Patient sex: M
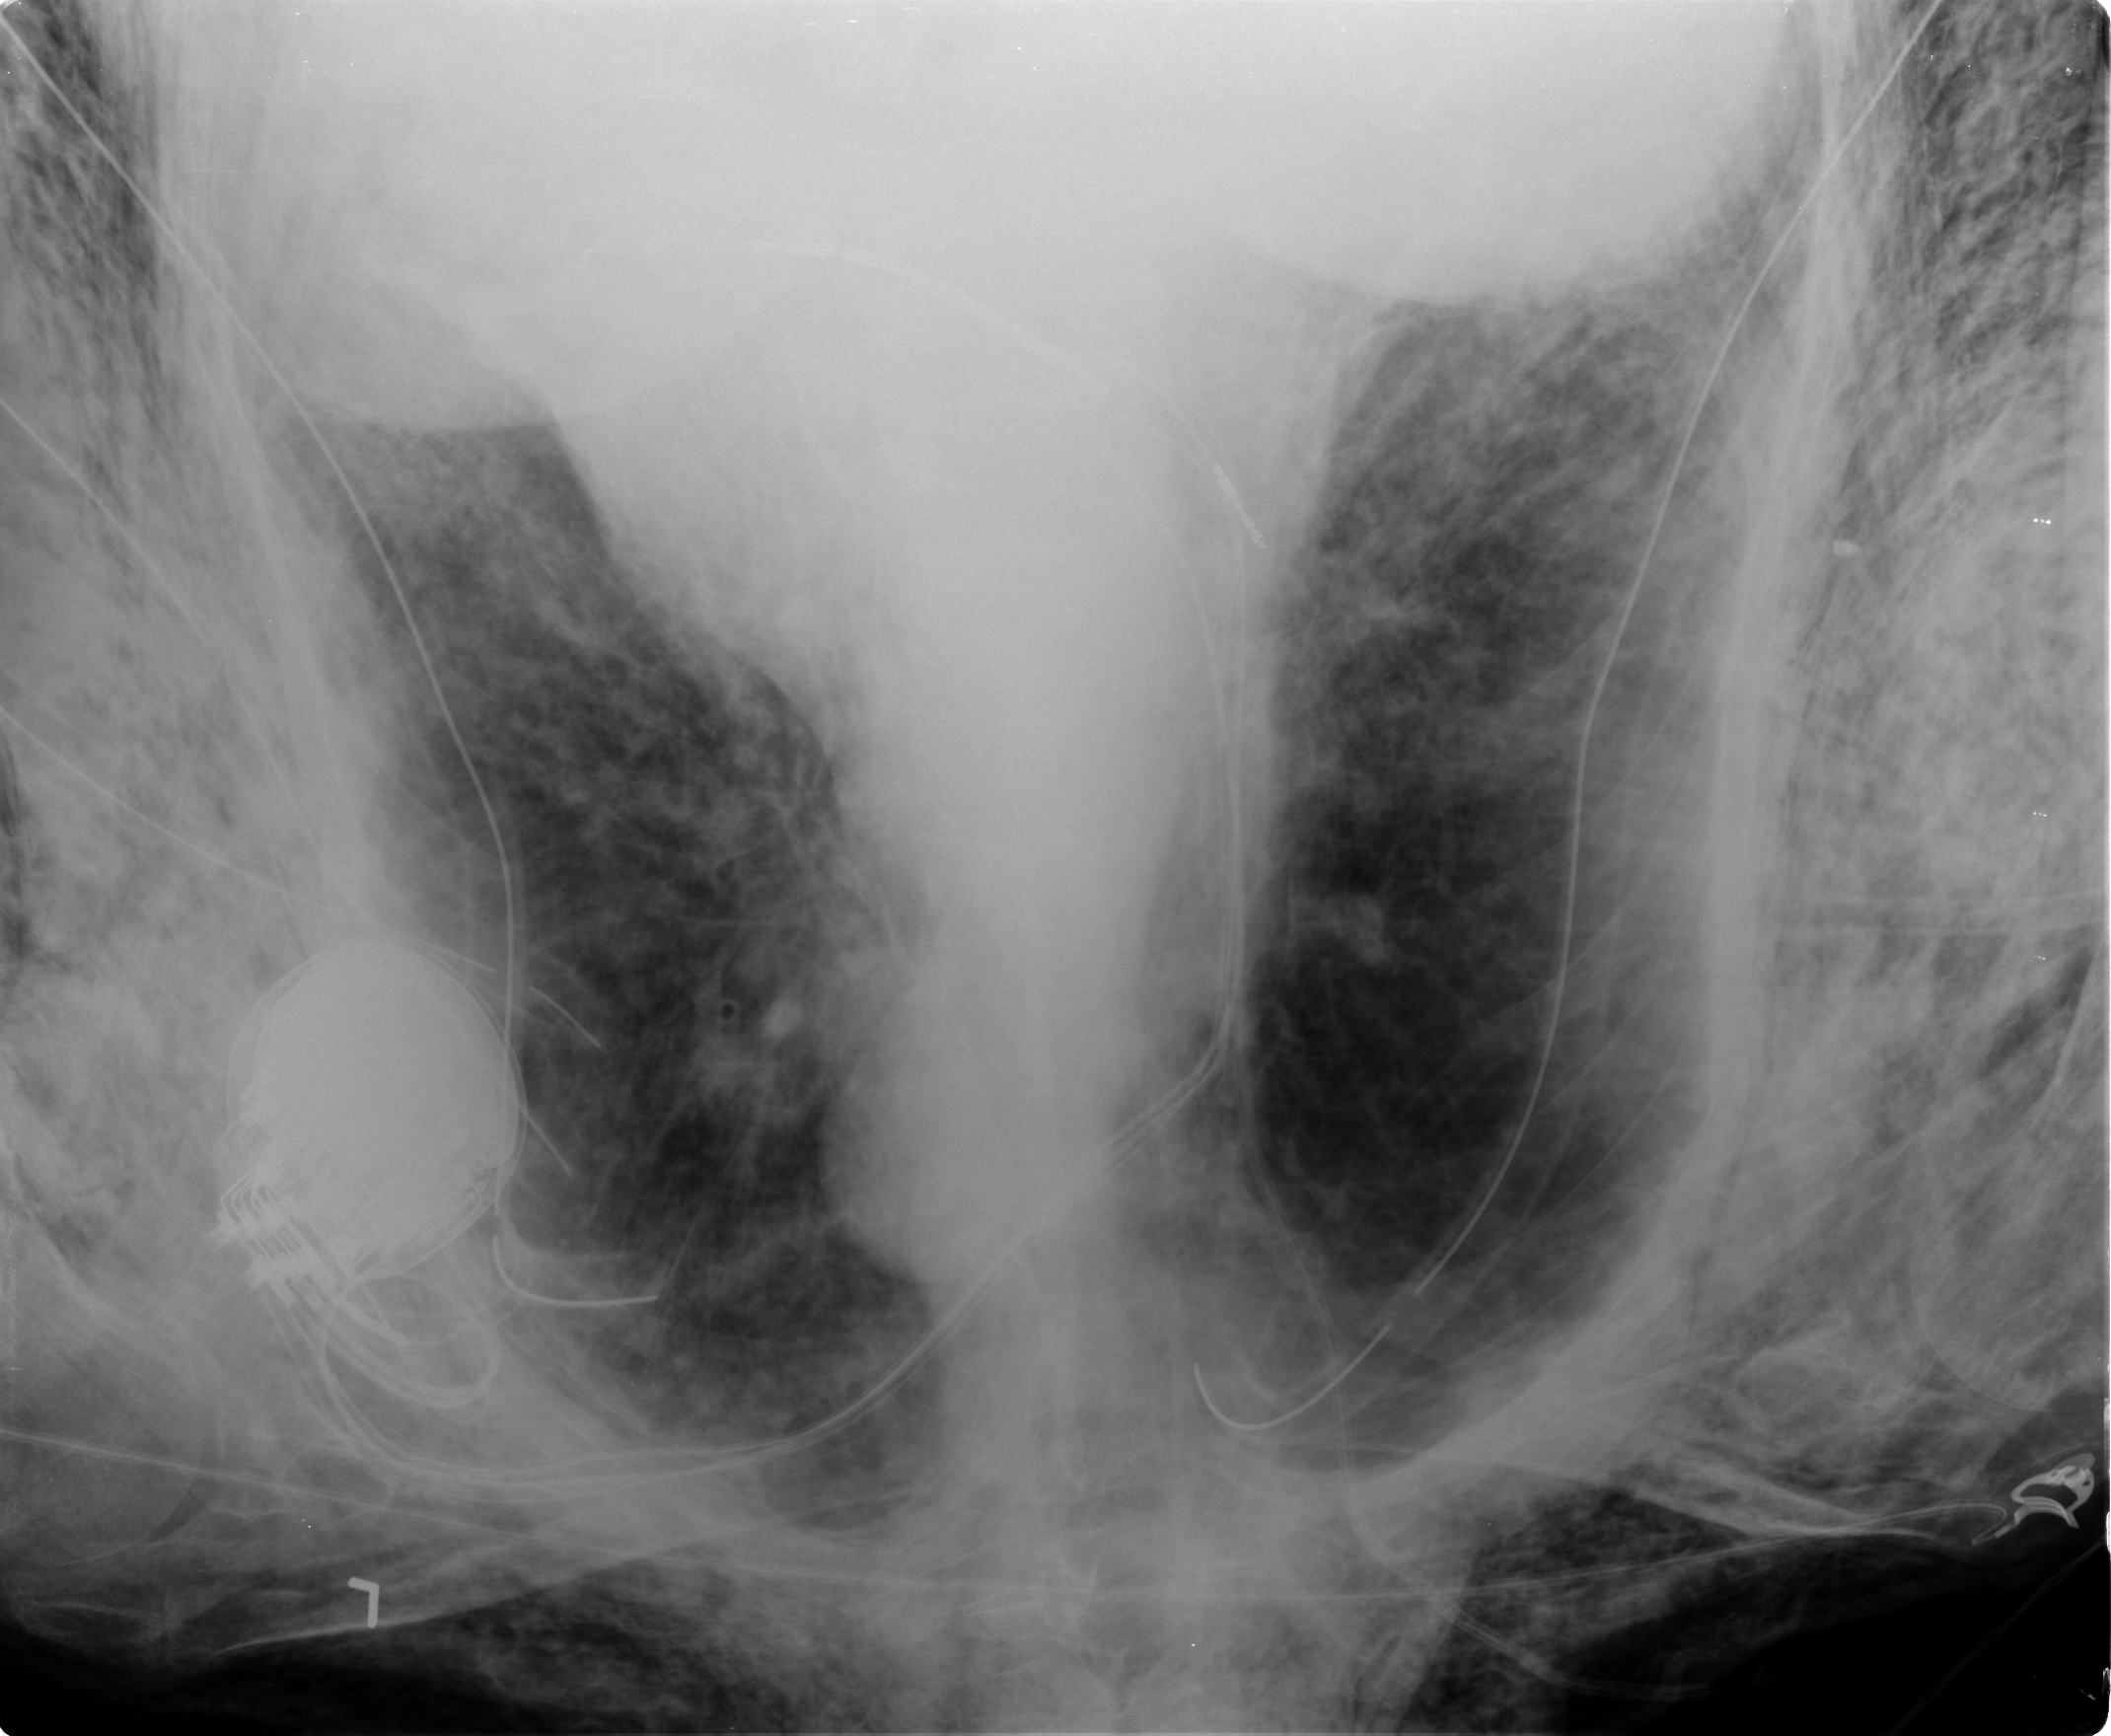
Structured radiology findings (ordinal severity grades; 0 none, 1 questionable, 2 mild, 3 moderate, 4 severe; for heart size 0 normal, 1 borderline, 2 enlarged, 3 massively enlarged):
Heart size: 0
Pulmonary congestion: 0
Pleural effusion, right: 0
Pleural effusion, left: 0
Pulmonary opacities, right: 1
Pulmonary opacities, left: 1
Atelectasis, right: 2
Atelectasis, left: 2